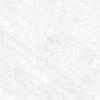
Label: no_change